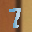
Label: 7